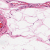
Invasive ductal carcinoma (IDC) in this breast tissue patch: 0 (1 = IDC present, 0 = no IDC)